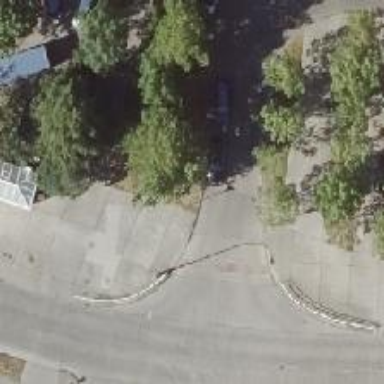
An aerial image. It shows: Residential road with asphalt surface. There are separate sidewalks on both sides. Parking lanes on the left are oriented parallel to the road.